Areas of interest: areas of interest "Cemetery"
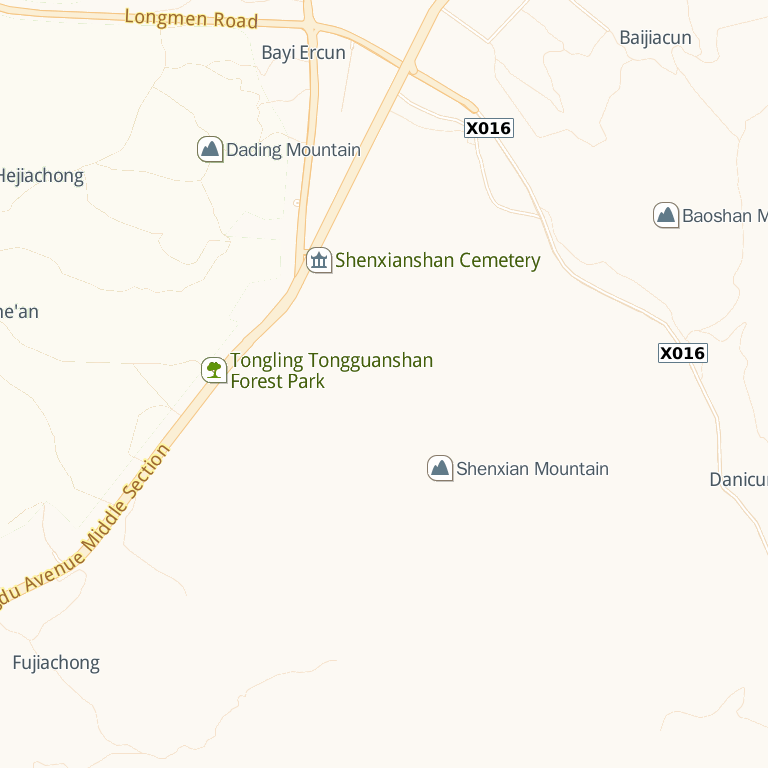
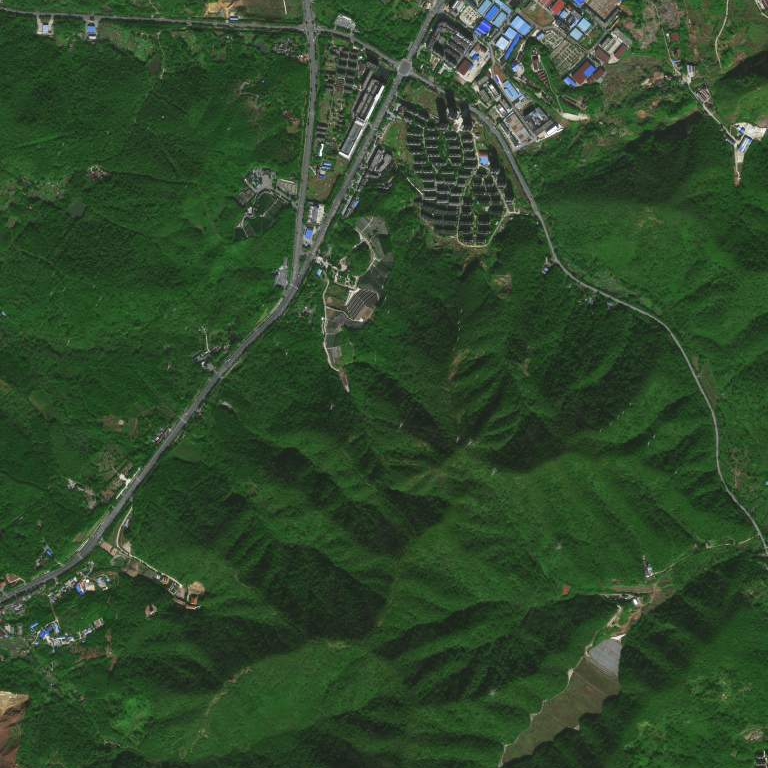